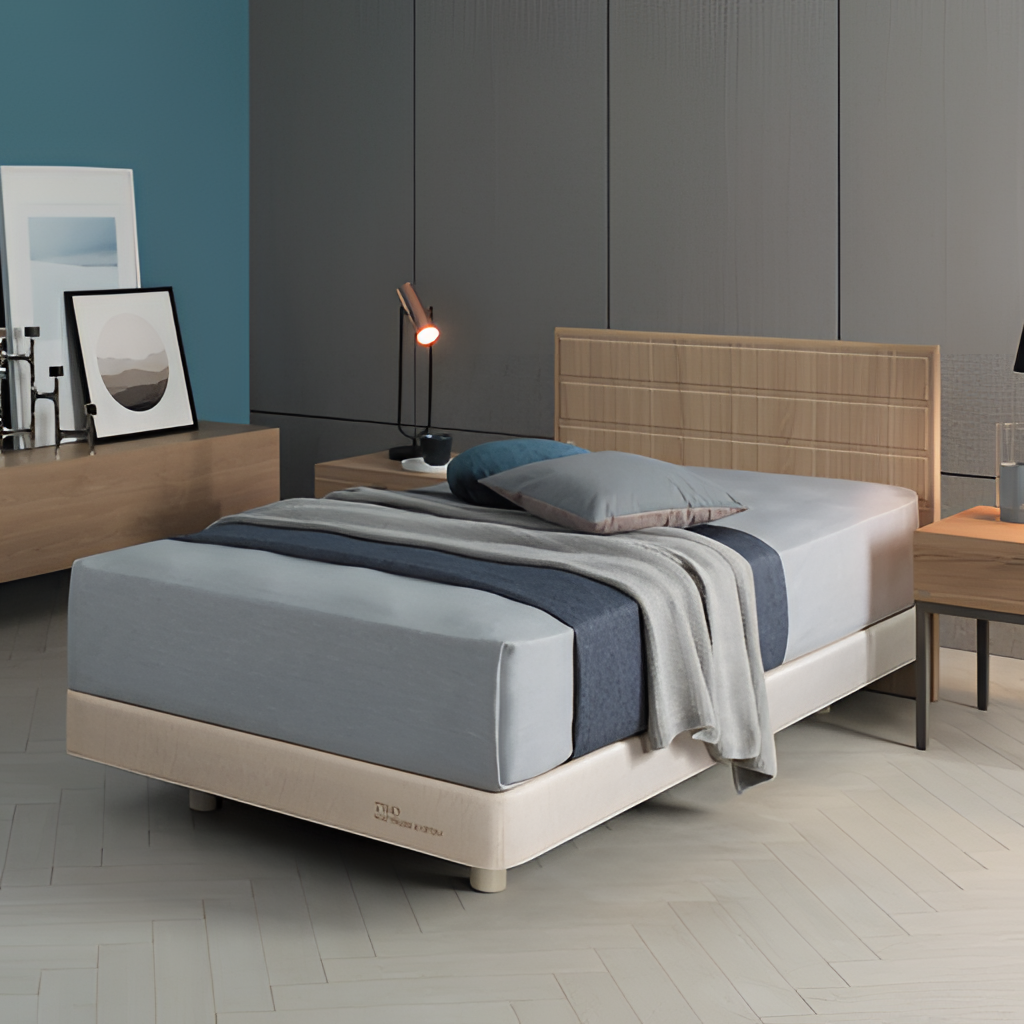
bedroom, fabric bed, contemporary, blue and gray paint wallpaper, with vertical two tone pattern, wood flooring, with herringbone pattern